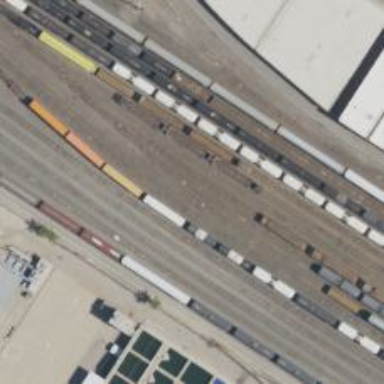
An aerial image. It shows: Railway yard in service.